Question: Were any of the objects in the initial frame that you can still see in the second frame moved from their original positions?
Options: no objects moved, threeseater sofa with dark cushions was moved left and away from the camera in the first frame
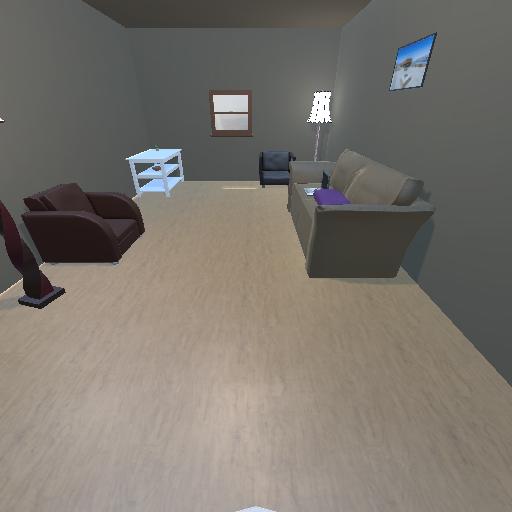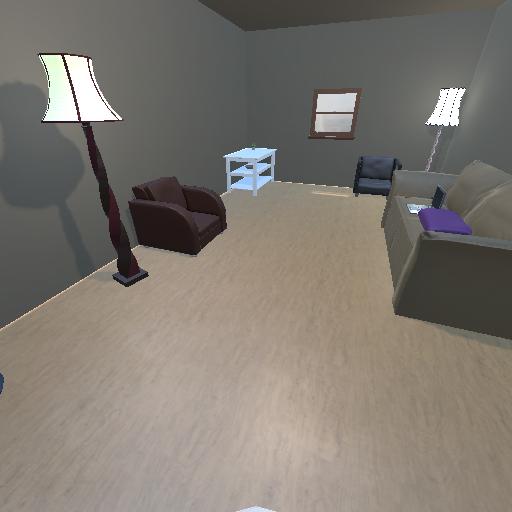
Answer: no objects moved